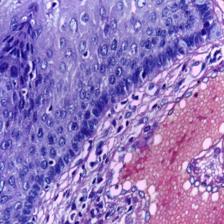
Diagnosis: Normal